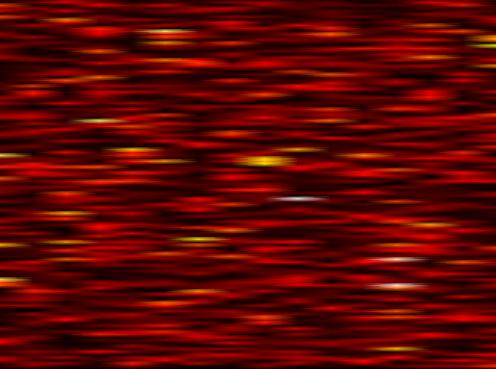
Label: WOLA